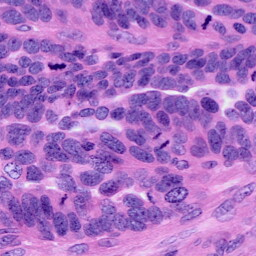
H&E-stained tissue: Ovarian